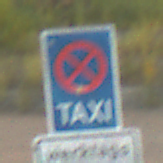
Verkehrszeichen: Taxenstand
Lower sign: ZeitangabenMitBeschraenkungAufWochentage7
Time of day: SunriseSunset
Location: Outdoor (Suburban)
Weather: PartlyCloudy
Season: NotSpecified
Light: Natural